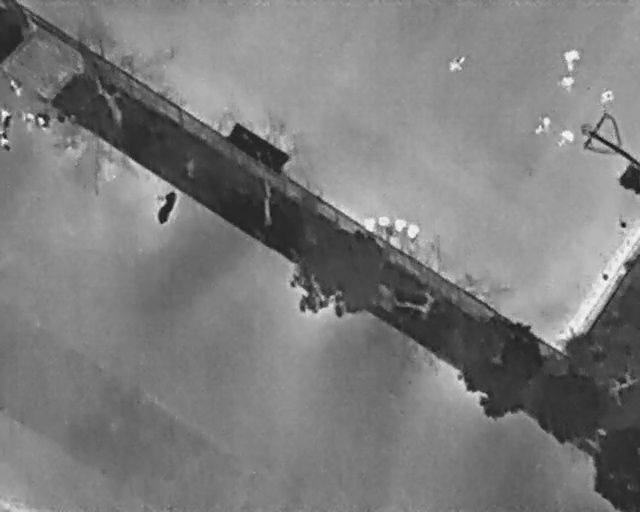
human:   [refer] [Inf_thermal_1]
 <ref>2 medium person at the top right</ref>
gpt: <box>[[87, 14, 89, 17, 2], [86, 25, 89, 28, 44]]</box>

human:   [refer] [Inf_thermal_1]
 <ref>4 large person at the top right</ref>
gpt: <box>[[86, 9, 91, 13, 2], [69, 10, 72, 13, 2], [93, 17, 96, 20, 2], [83, 23, 86, 25, 27]]</box>

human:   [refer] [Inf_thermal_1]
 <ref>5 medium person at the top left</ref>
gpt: <box>[[5, 22, 8, 25, 2], [2, 21, 5, 24, 2], [0, 15, 4, 18, 2], [0, 22, 2, 24, 2], [0, 26, 2, 28, 2]]</box>